Field crop: tomato
Growth stage: 2
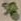
Species: solanum